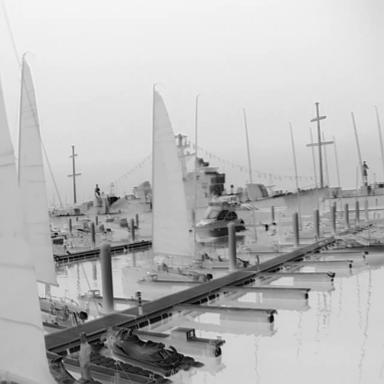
There are three objects shown in the infrared image, including two canoes, and a sailboat.